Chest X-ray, AP view. Patient: 72 years old, sex M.
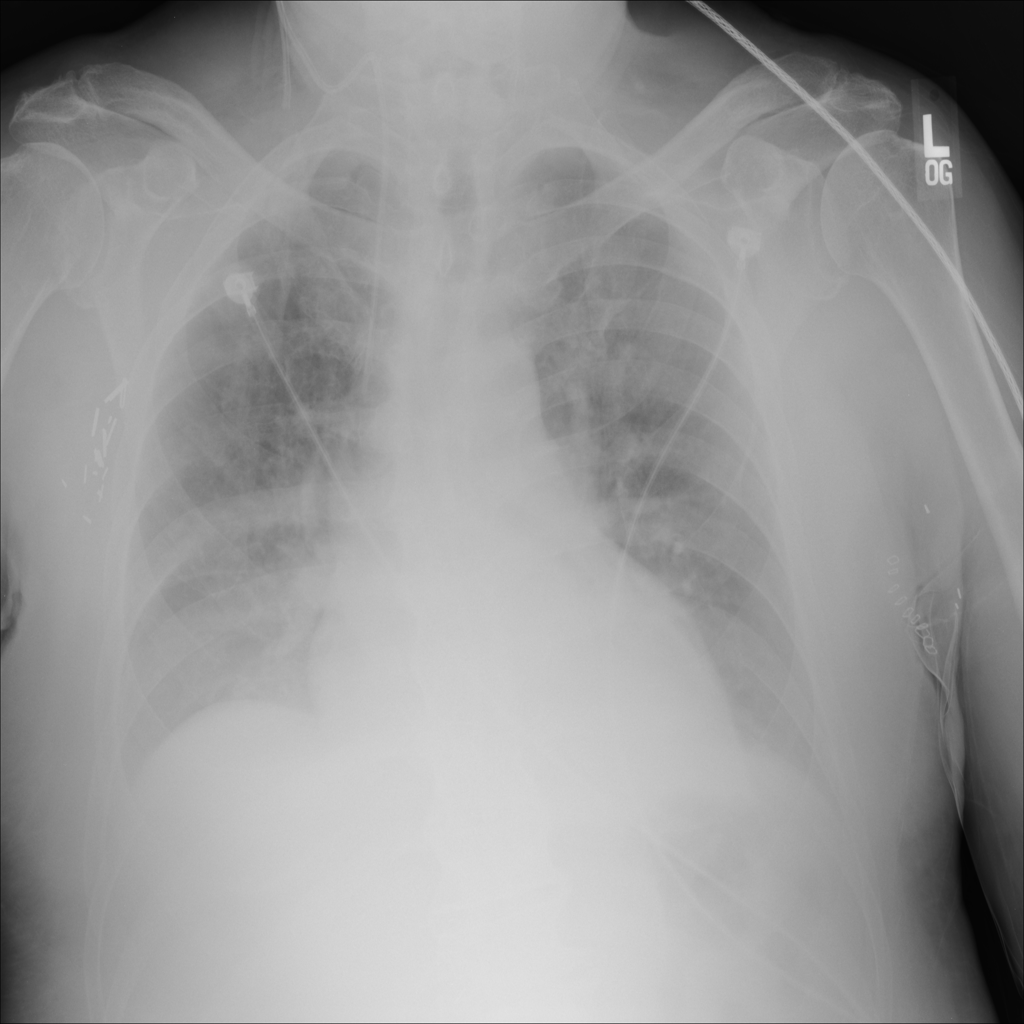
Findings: Atelectasis, Effusion, Infiltration